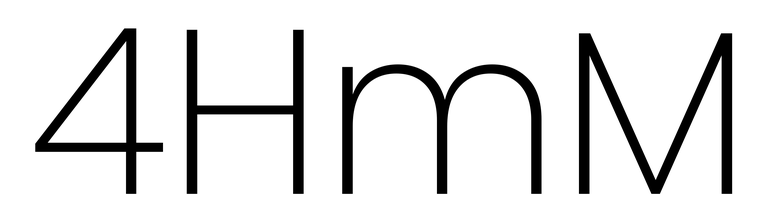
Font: Poppins-ExtraLight